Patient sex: F
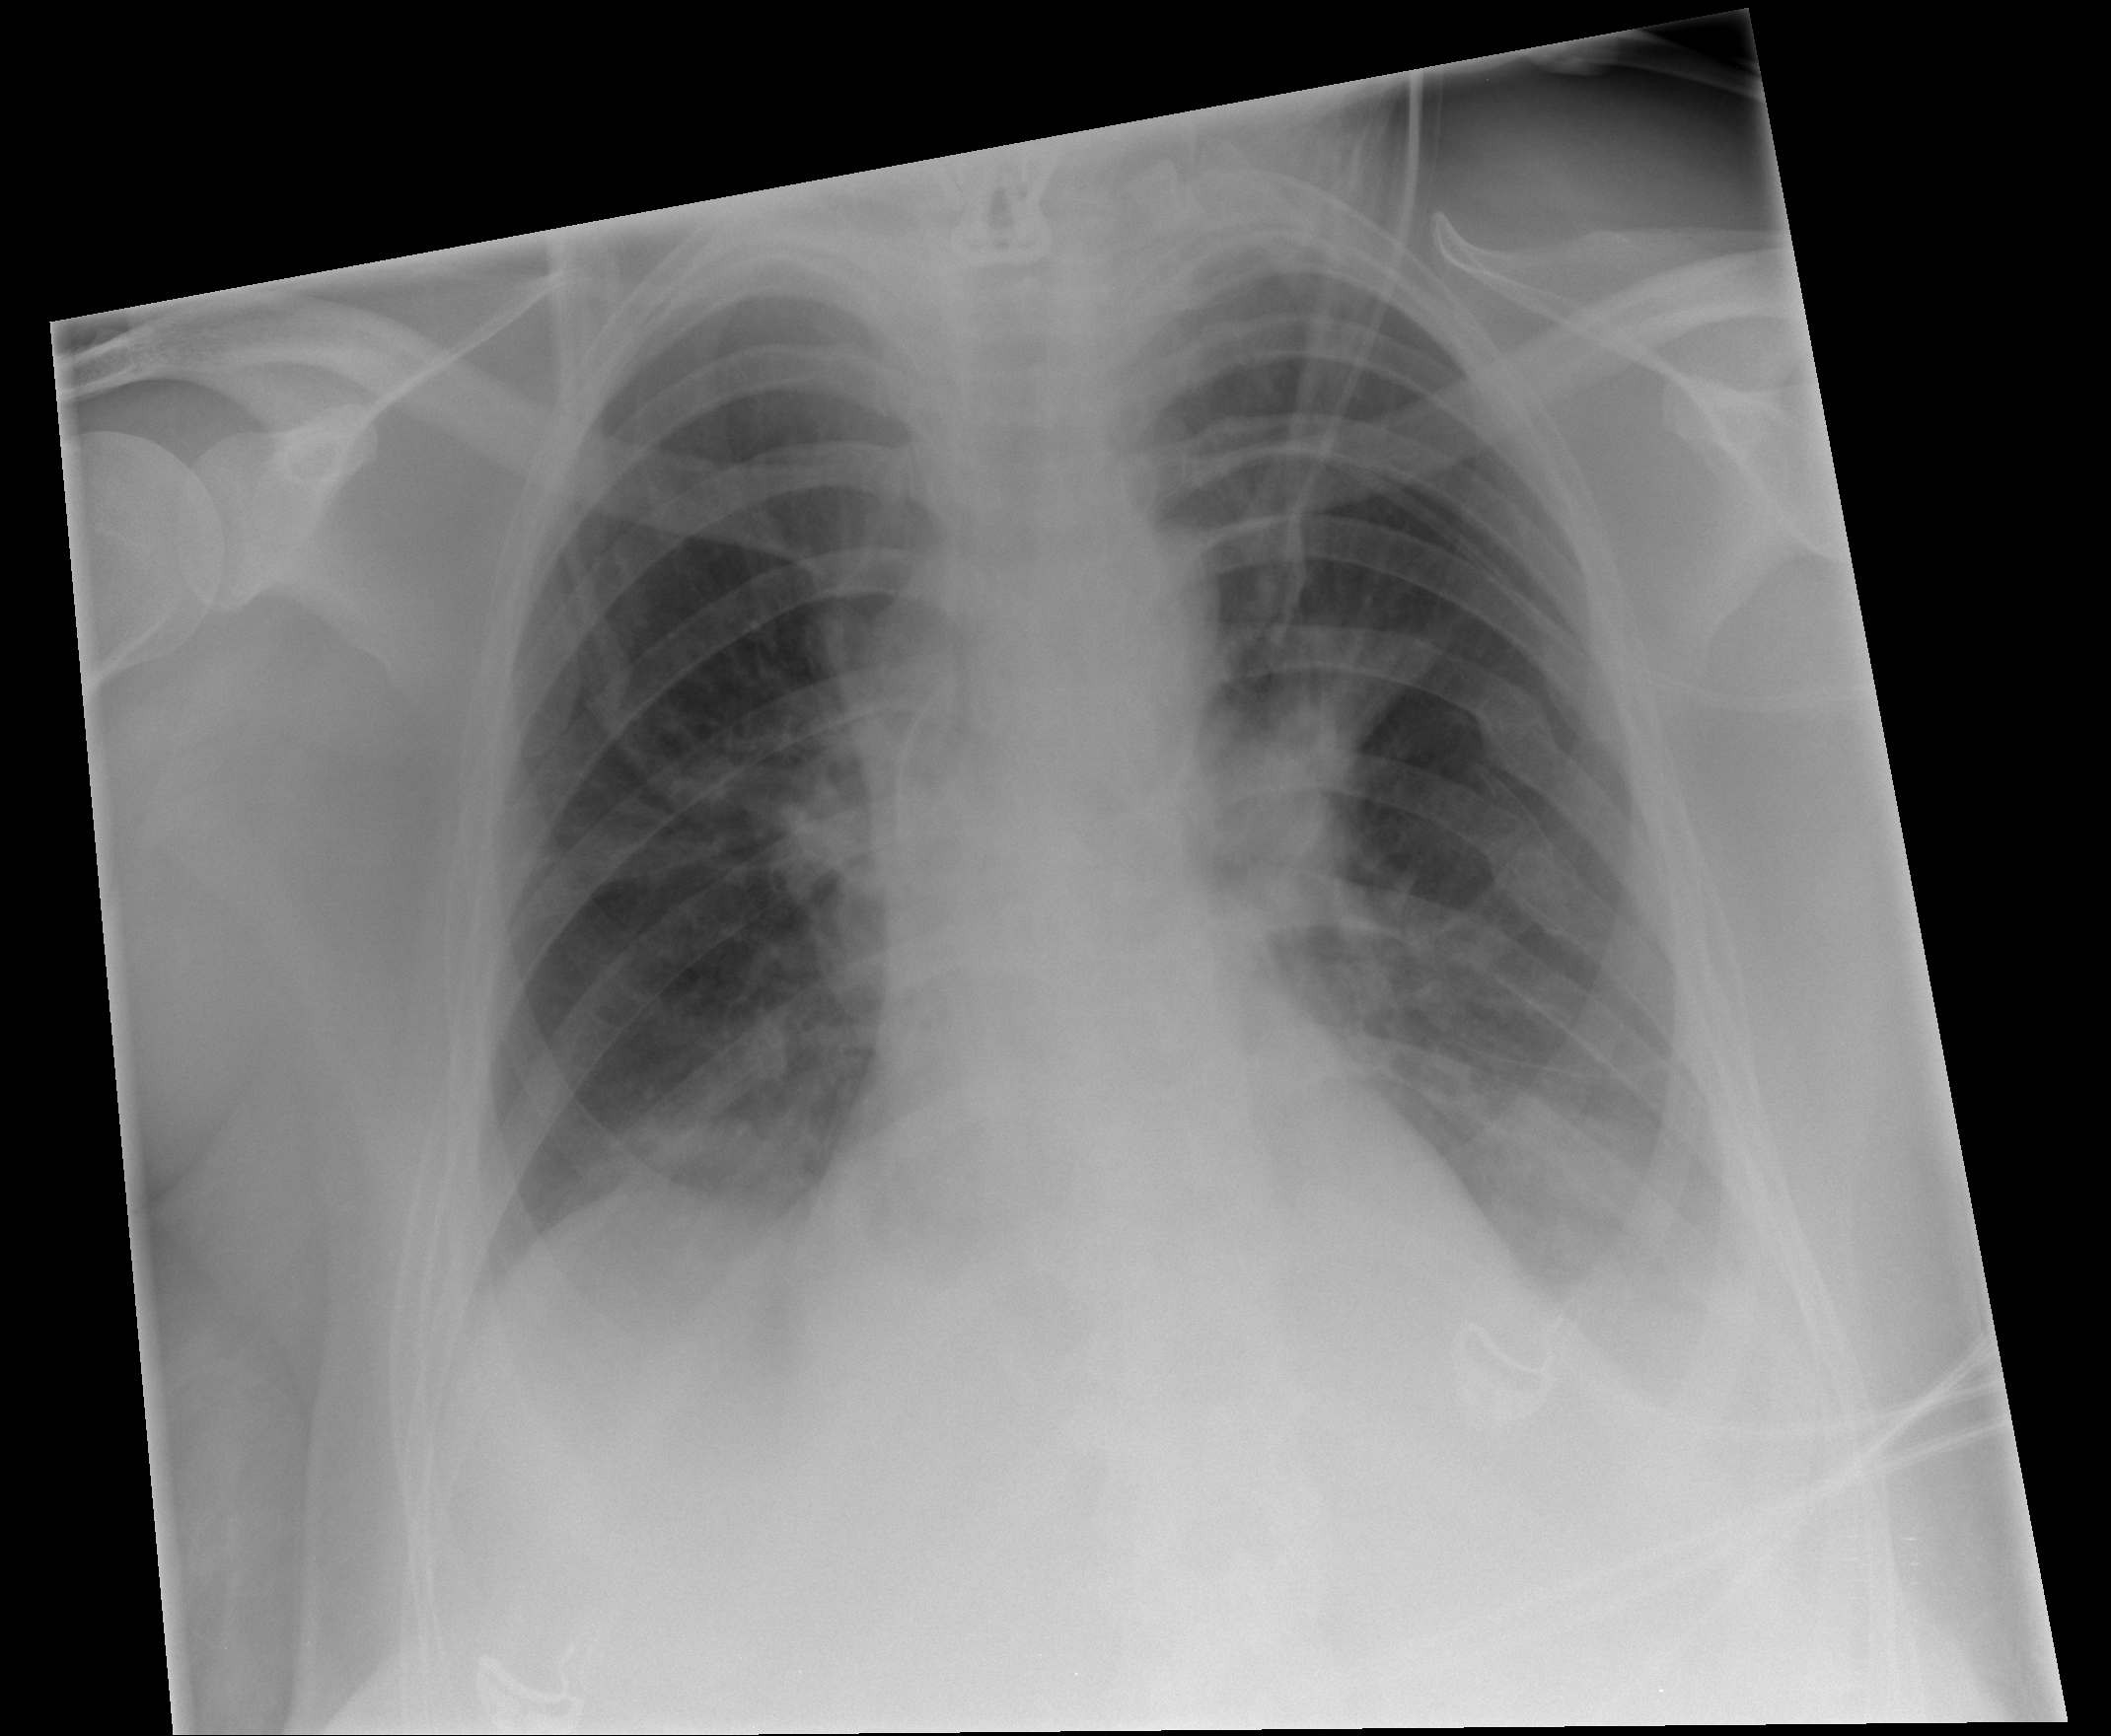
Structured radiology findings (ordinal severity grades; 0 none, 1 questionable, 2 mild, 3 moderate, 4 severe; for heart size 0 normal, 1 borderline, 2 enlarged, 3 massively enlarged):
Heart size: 0
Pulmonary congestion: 1
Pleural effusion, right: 0
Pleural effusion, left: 2
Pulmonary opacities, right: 2
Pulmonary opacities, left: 2
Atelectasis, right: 1
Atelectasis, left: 2